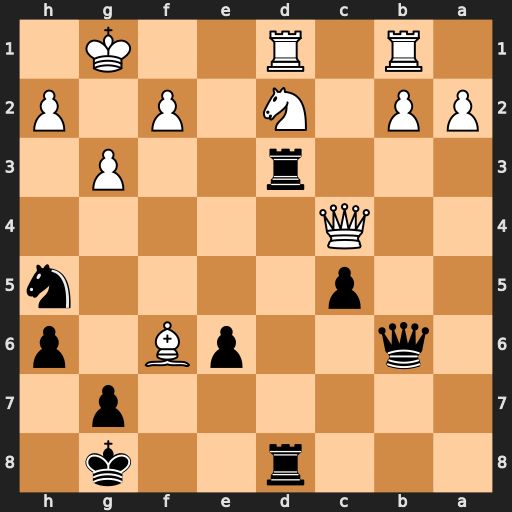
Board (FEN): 3r2k1/6p1/1q2pB1p/2p4n/2Q5/3r2P1/PP1N1P1P/1R1R2K1
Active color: b
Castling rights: -
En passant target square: -
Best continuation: Nxf6 Qc2 Qd6